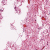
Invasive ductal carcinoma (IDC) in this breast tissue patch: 0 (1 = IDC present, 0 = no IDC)